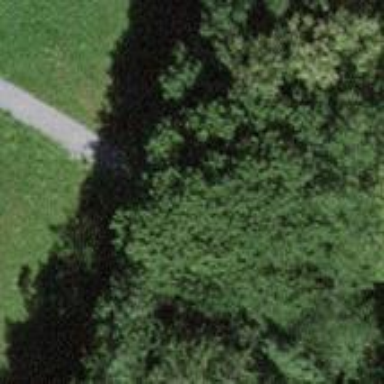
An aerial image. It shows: Pebblestone path.